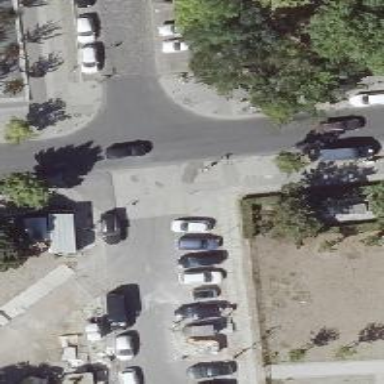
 and separate parking areas on both sides as well."